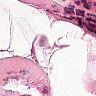
Metastatic tissue present: no